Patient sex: M
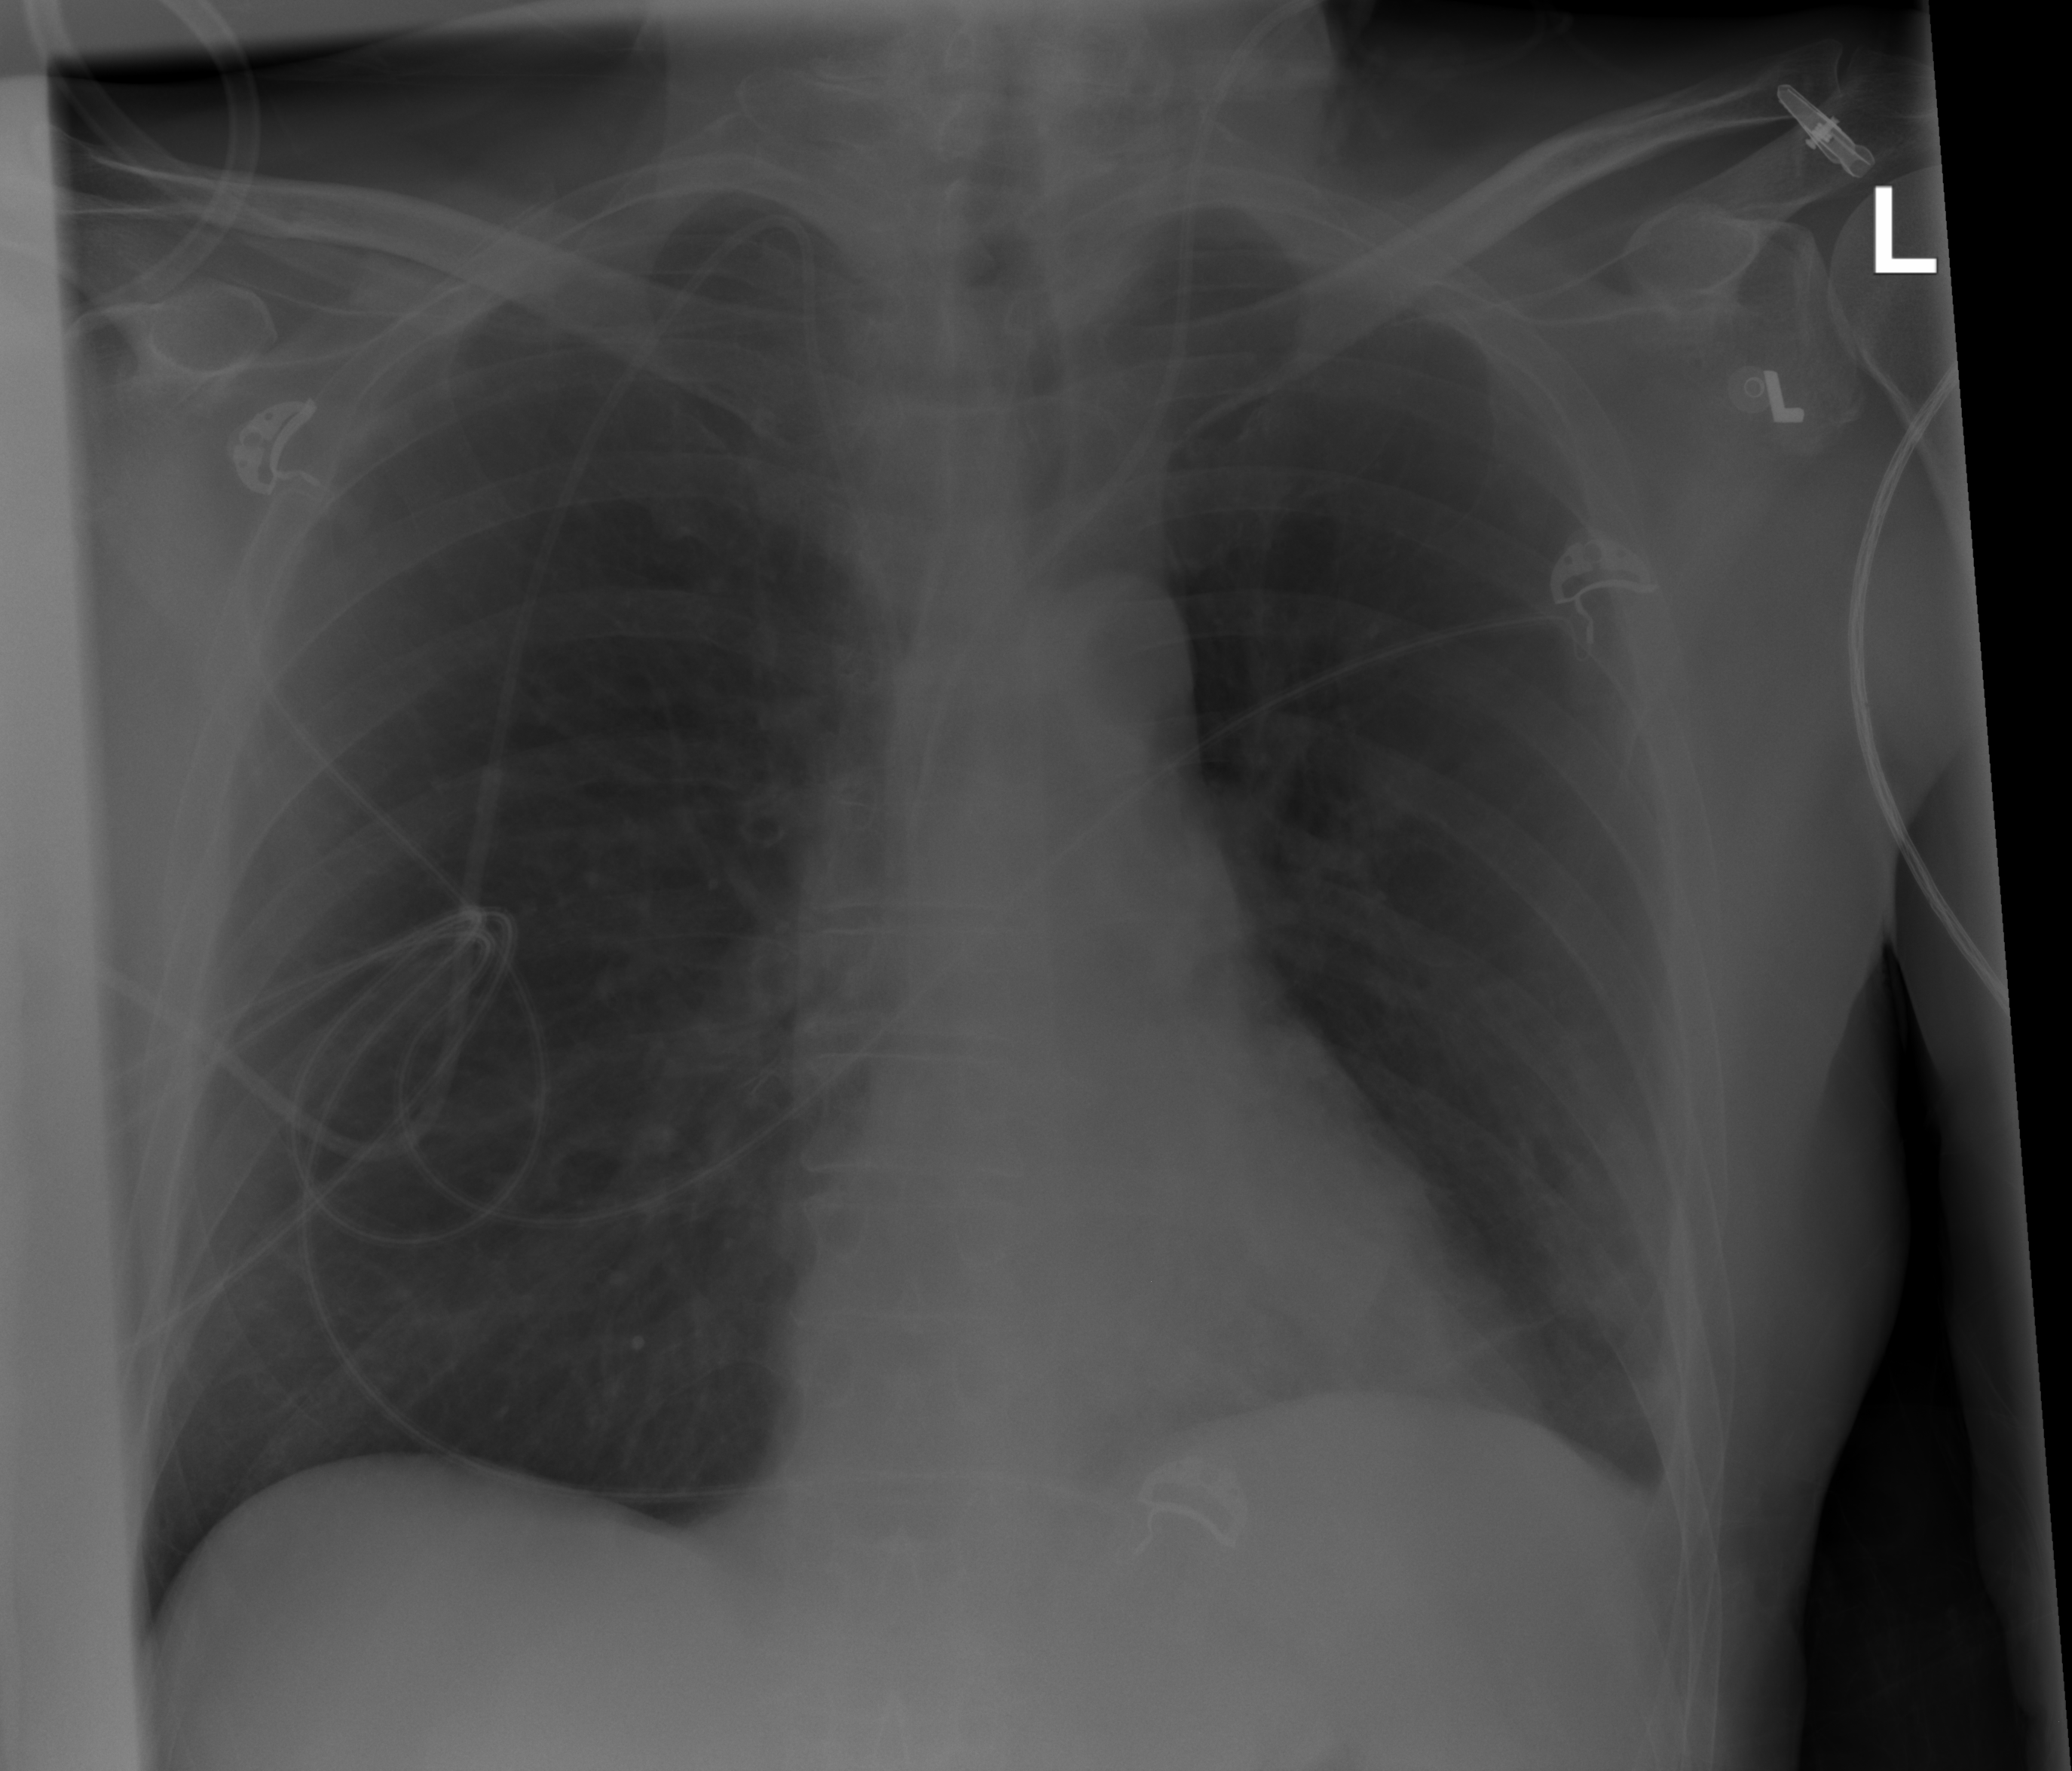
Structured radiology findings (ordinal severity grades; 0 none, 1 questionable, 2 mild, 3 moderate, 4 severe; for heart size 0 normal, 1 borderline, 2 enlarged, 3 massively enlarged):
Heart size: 0
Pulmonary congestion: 0
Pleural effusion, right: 0
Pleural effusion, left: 2
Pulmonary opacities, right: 0
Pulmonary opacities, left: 1
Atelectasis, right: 0
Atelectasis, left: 2